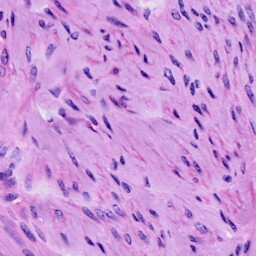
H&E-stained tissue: Cervix